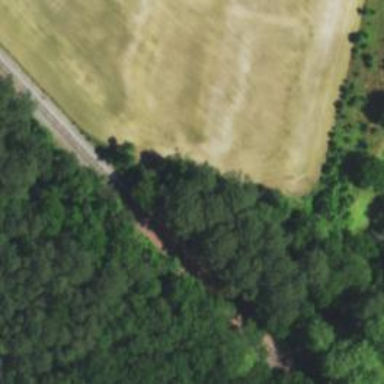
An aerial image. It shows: Disused railway spur line.